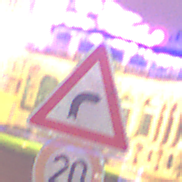
Verkehrszeichen: KurveRechts
Zusatzzeichen unten: Geschwindigkeit20
Umgebung: Outdoor, Urban
Tageszeit: Night
Wetter: Overcast
Licht: Artificial
Jahreszeit: NotSpecified
Kontrast: HighContrast